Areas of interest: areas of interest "Commercial service"
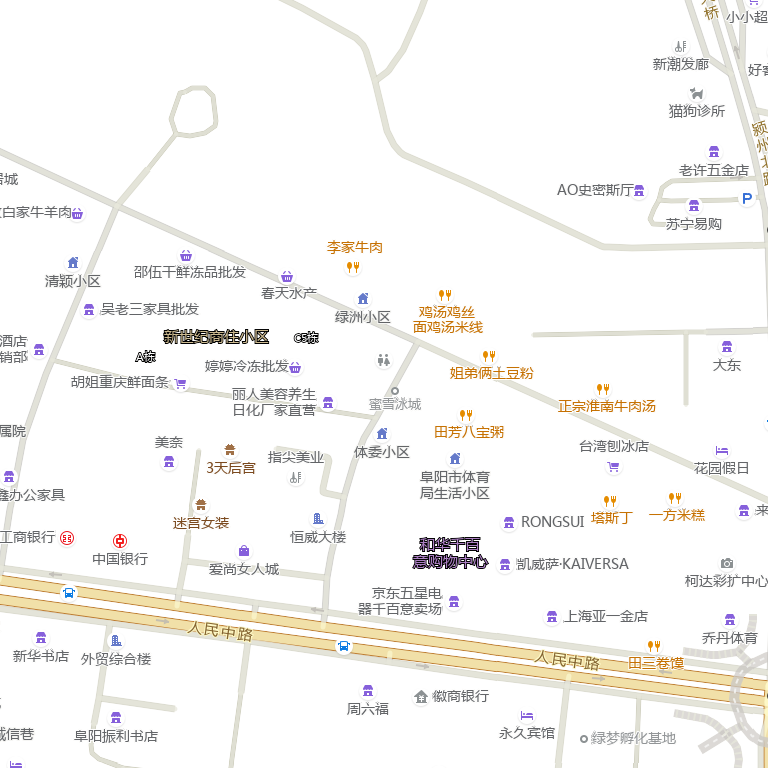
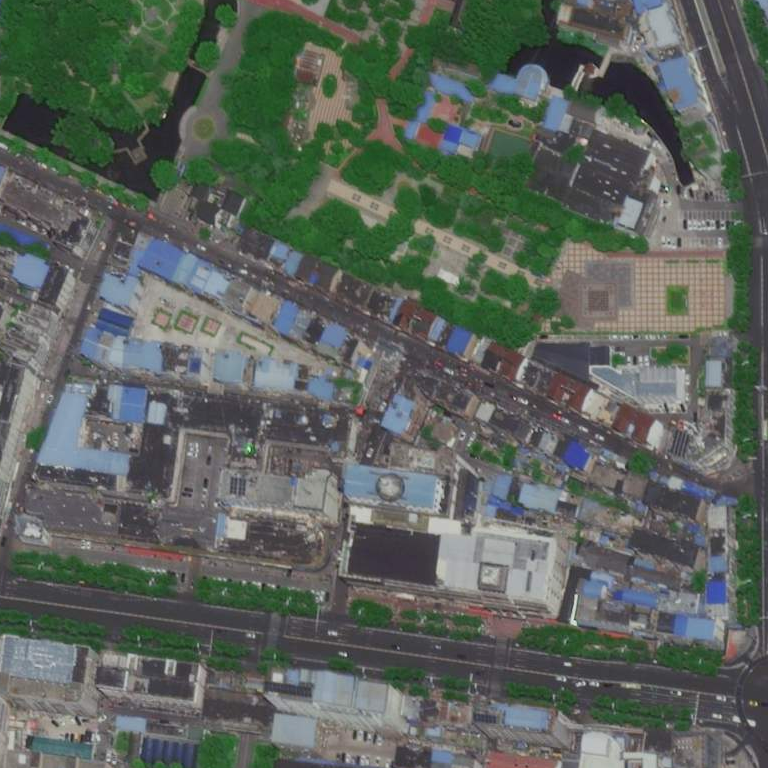